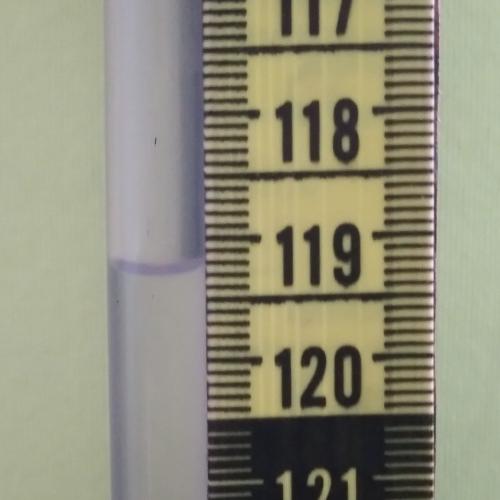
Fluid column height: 119.3 cm